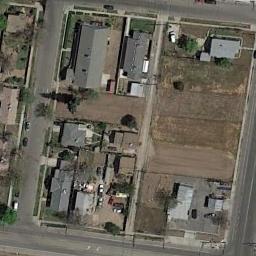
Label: medium_residential